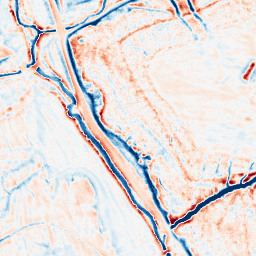
Category: edge_preserving
Decomposition family: bilateral
Decomposition parameters: d: 15
sigma_color: 25
sigma_space: 50
Upsampling method: bicubic_3x
Upsampling parameters: scale: 3
Upsampling scale: 3